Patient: sex M, age 36
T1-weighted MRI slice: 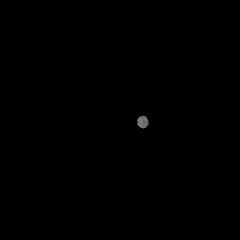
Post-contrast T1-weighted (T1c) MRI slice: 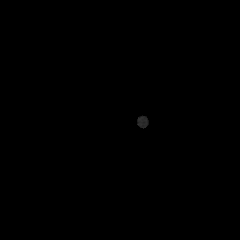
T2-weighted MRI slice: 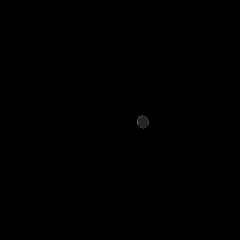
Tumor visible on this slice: no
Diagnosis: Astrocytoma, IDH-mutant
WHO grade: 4